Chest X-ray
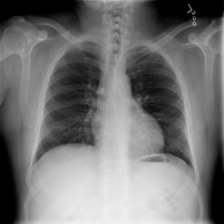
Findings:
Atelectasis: negative
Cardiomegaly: negative
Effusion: negative
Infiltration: negative
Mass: negative
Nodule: negative
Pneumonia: negative
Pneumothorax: negative
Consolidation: negative
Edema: negative
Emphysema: negative
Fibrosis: negative
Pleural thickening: negative
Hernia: negative